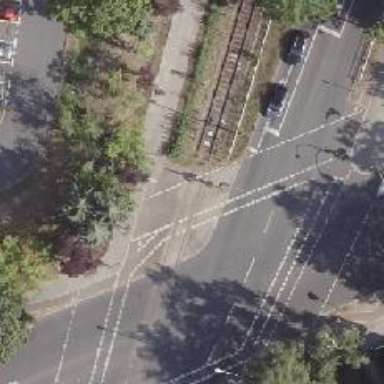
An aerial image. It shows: Crossing for the railway.